Question: I use '[items indexOfObject:items.lastObject]' to get the last index, but this code returns 'nil'. Why does this happen?

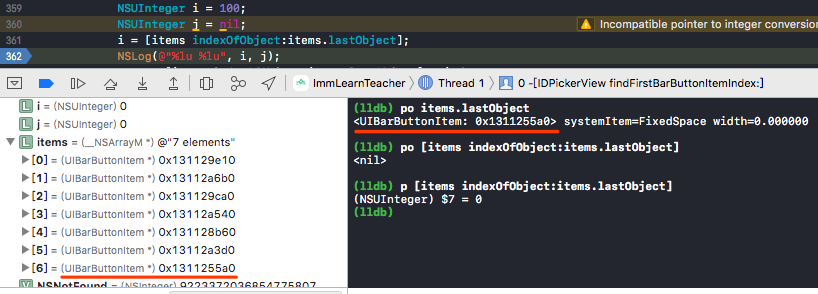
Answer: The first and last object in your array are both bar button items created with the system item of "fixed space".
The result of calling 'indexOfObject:' is '0', not 'nil'. This means that the object is being found at index '0'. 'indexOfObject:' can't return 'nil'. If an object isn't found, it returns the special value 'NSNotFound' which is the unsigned value for '-1'.
From the documentation for 'indexOfObject:':
> Starting at index '0', each element of the array is passed as an argument to an 'isEqual:' message sent to anObject until a match is found or the end of the array is reached. Objects are considered equal if 'isEqual:' (declared in the 'NSObject' protocol) returns 'YES'.
The implementation of 'UIBarButtonItem isEqual:' will return 'YES' if two bar button item instances are created with the same system item (and probably a few other properties as well).
'indexOfObject:' is not based on the instance of the object, it's based on 'isEqual:'.
If you want to find the index of an object based on the identity (its address) of the object instead of 'isEqual:', use 'indexOfObjectIdenticalTo:'.
'''
p [items indexOfObjectIdenticalTo:items.lastObject]
'''
will give you '6' instead of '0'.